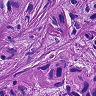
Metastatic tissue present: yes